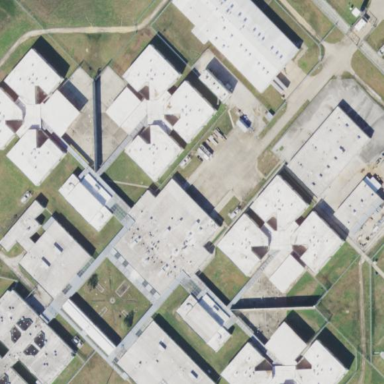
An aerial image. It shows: Prison with surrounding fence.